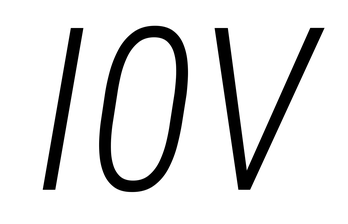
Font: Roboto-Italic_Condensed_Light_Italic